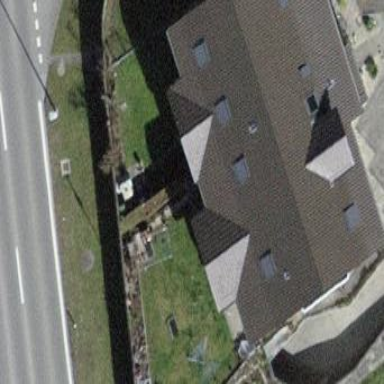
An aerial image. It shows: Building with tile roof.